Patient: sex F, age 76
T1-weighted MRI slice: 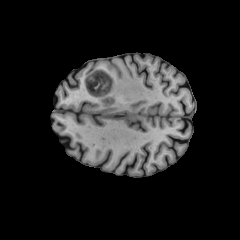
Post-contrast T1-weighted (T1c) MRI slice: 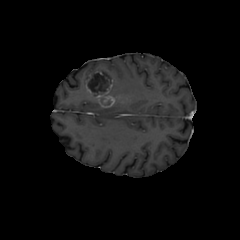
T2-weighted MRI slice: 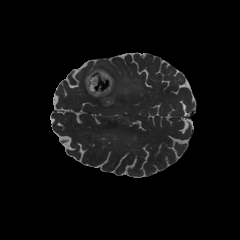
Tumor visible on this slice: yes
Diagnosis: Glioblastoma, IDH-wildtype
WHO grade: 4